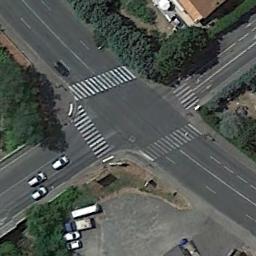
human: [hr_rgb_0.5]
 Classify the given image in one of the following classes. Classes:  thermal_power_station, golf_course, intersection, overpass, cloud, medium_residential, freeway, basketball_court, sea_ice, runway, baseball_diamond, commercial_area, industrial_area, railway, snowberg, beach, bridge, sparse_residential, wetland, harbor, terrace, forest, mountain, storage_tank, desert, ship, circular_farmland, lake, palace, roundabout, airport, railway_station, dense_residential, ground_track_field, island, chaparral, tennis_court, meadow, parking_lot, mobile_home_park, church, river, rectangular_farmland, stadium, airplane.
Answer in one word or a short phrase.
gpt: intersection